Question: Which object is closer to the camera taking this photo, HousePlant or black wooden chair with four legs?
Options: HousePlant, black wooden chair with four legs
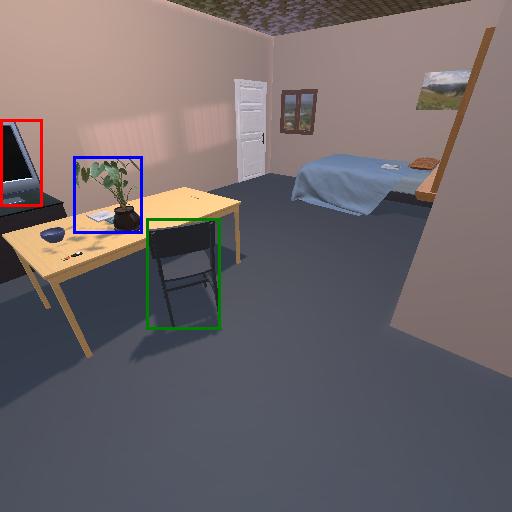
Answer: HousePlant